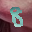
Label: 8